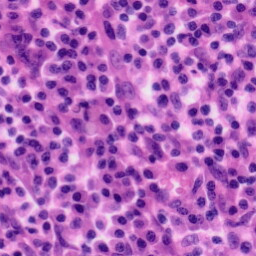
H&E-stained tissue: Tonsil